Question: Since upgrading to the latest xcode, I'm having issues with certain pods where if I install them and go to import them in my code, the actual pod itself is getting labelled with "Parse Issue, Expected a Type"
I'm hoping someone can help me and tell me if they have either experienced this problem themselves, or if it's a known issues etc. I have attach images of the import in my viewcontrollers, and the error messages from xcode. For this particular example, I create a brand new UIViewControllerClass, and import the classes listed, and then set 2 extra protocols. There is nothing changed in the .m file.
'''
#import <UIKit/UIKit.h>
#import "ABPadLockScreenViewController.h"
#import "ABPadLockScreenSetupViewController.h"
@interface ChangePinViewController : UIViewController <ABPadLockScreenViewControllerDelegate, ABPadLockScreenSetupViewControllerDelegate>
@end
'''

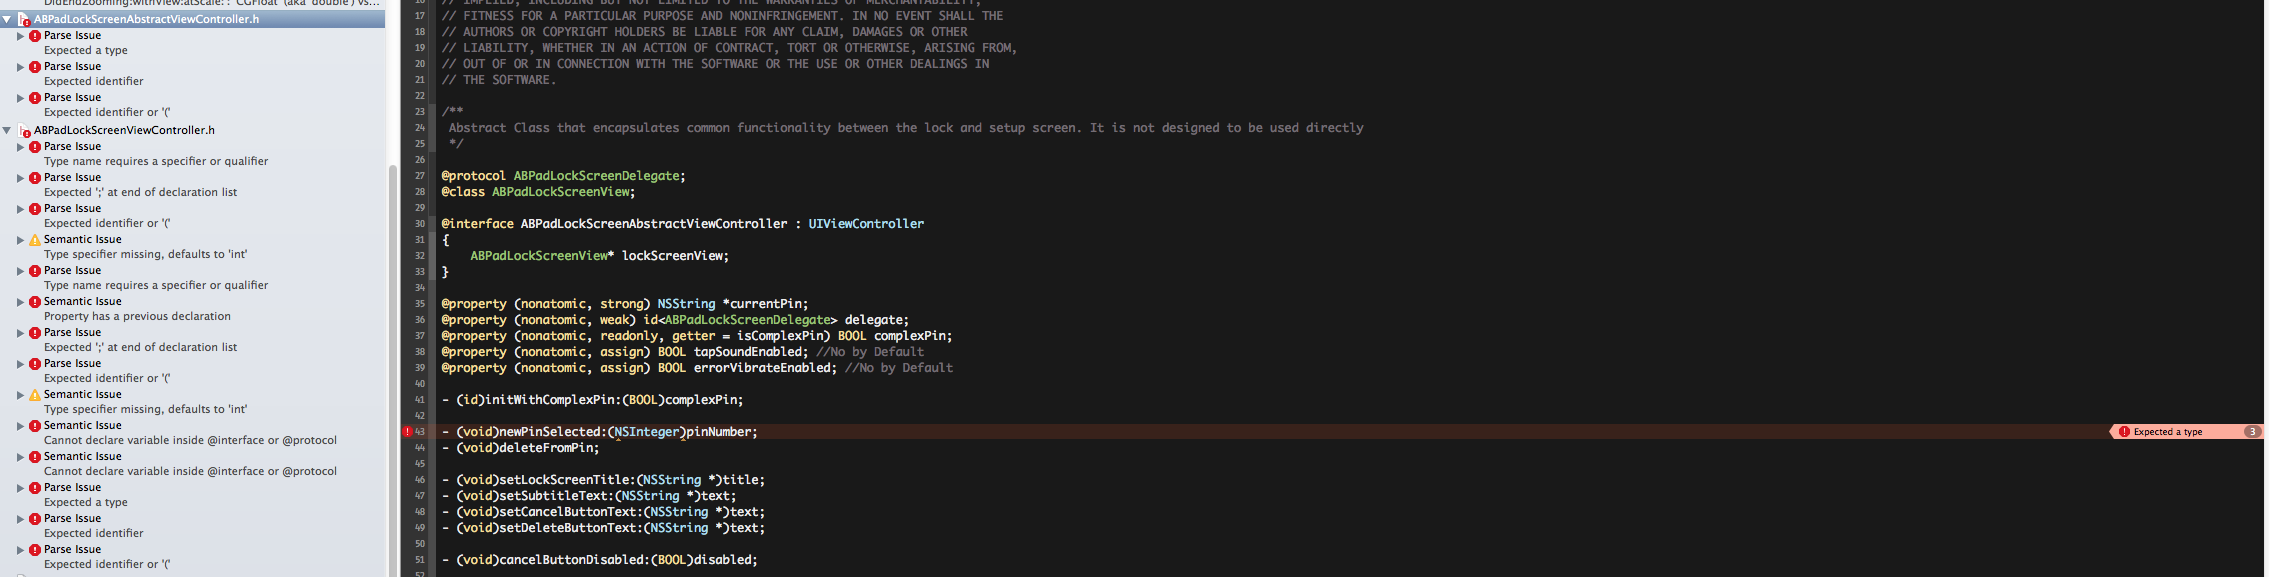
Answer: This turned out to be an issue with xcode. Updating to a later version resolved the issue.